Question: i tried to create an animation like this:

You can see the 3 steps, i want to - so the line under the headline should move to the hamburger an create a circle.
: <URL>
I created a headline which is scrolling with the text and an div at 'position:absolute;' for the hamburger:
: <URL>
Also found a : <URL>
But to be honest i dont know how i should start.
Is this even possible?
---
: <URL>
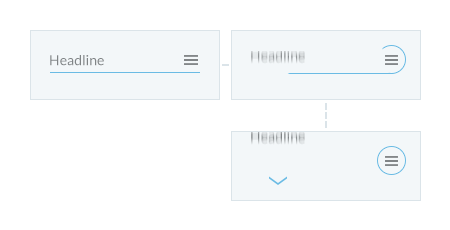
Answer: Thats Weird!
Found that today when login to my pen:
<URL>
'''
<div class="content">
<h2>Scroll to see the magic.</h2>
<div class="header__fake">
<div class="icn__wrap">
<i class="icn__hamburger"></i>
<svg version="1.1" xmlns="http://www.w3.org/2000/svg" width="58px" height="58px" viewBox="0 0 16 16" preserveAspectRatio="none">
<circle cx="8" cy="8" r="6.215" transform="rotate(90 8 8)"></circle>
</svg>
</div>
<i class="btm__border"></i>
</div>
<h1>Tah-da!<span>Now scroll back up.</span></h1>
</div>
'''